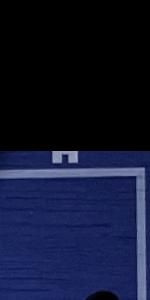
Label: Empty